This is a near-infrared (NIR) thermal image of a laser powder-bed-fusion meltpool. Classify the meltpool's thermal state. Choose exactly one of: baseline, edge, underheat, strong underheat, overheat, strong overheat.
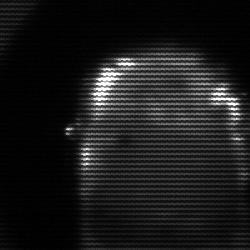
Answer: baseline